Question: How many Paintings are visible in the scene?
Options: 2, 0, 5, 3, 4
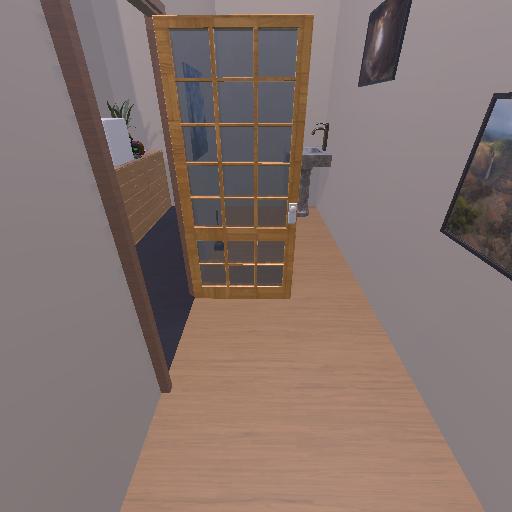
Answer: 2